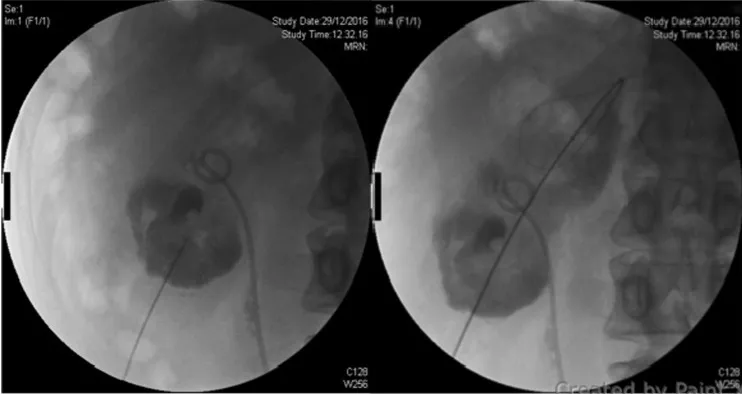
Subcapsular kidney collection puncture and mono-J drain placement under sonographic and radiologic guidance as performed by the interventional radiologist.
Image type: radiology (x_ray)